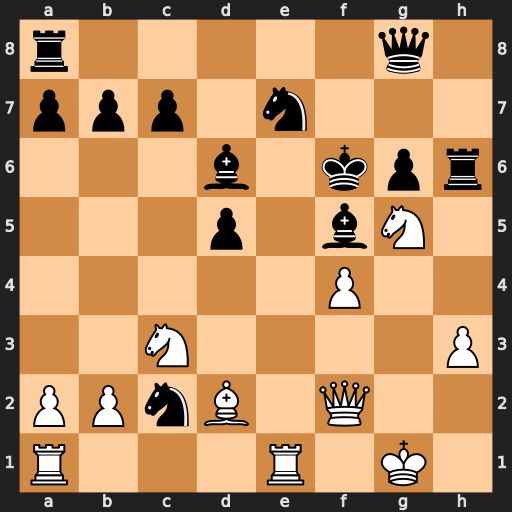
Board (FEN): r5q1/ppp1n3/3b1kpr/3p1bN1/5P2/2N4P/PPnB1Q2/R3R1K1
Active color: w
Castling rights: -
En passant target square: -
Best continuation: Nce4+ Kg7 Nxd6